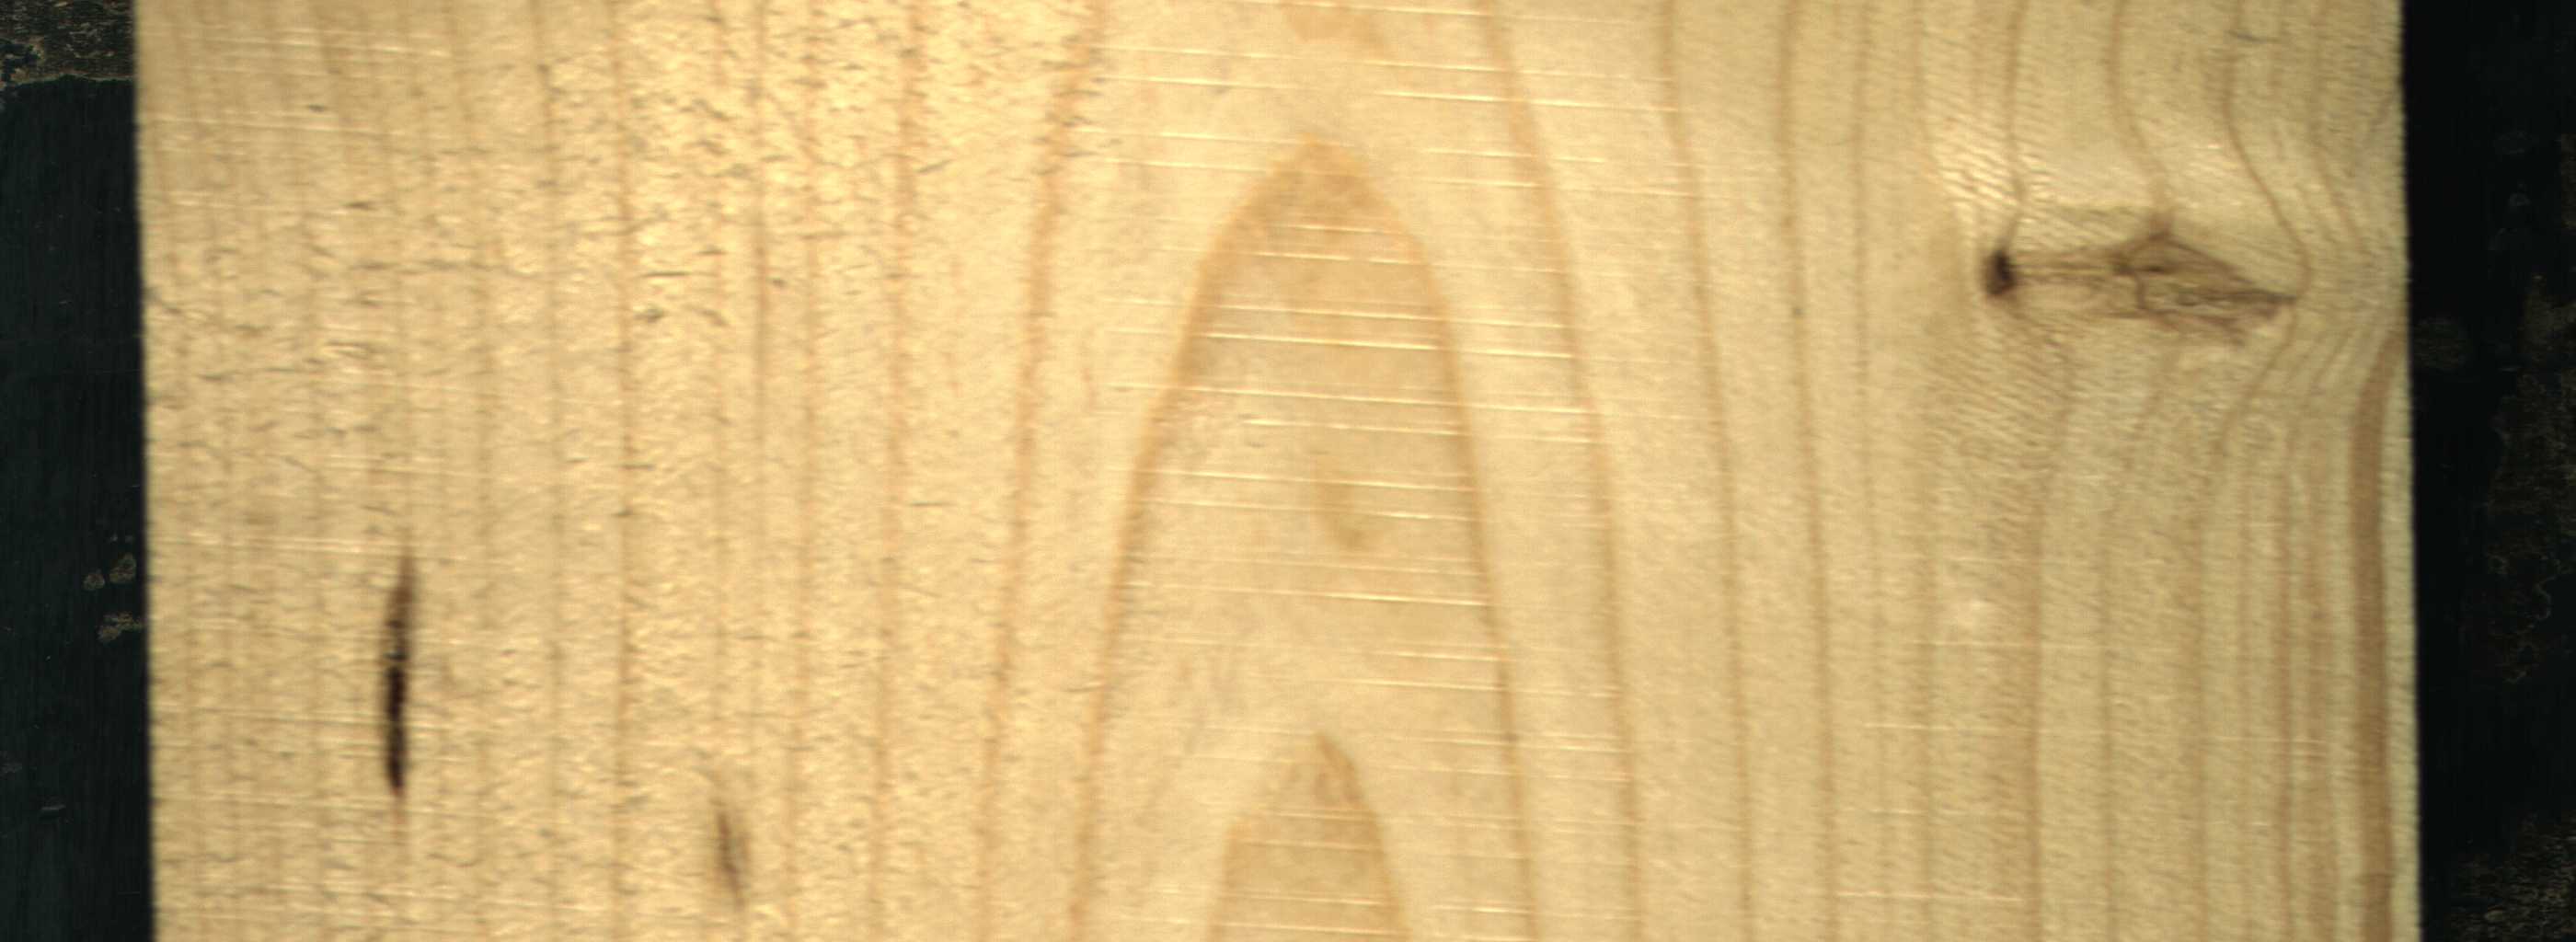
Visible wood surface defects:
resin
resin
Live_Knot